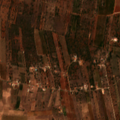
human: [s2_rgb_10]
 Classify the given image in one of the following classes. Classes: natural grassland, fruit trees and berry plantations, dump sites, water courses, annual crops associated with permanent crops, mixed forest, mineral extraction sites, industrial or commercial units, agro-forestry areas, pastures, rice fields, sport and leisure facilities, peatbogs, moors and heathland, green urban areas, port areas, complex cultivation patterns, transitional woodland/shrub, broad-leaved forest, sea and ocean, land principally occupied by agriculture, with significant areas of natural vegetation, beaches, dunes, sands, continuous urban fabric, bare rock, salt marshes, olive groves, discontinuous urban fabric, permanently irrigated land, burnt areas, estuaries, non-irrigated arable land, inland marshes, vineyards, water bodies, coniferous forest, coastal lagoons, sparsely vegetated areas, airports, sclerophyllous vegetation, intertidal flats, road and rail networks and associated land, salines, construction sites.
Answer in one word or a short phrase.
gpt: fruit trees and berry plantations, complex cultivation patterns